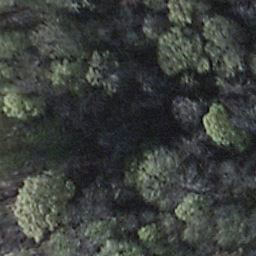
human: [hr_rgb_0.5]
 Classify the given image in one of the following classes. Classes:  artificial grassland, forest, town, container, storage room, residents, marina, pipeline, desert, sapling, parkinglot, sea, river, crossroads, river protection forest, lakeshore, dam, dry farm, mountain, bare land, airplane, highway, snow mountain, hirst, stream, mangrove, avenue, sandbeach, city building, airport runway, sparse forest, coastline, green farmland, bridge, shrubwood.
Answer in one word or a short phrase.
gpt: shrubwood